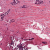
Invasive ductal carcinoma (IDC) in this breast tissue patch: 1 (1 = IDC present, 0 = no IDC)